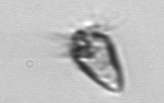
Label: Paratontonia_gracillima